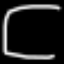
Label: chair